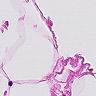
Metastatic tissue present: no